Field crop: maize
Growth stage: 2
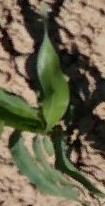
Species: maize